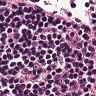
Metastatic tissue present: no